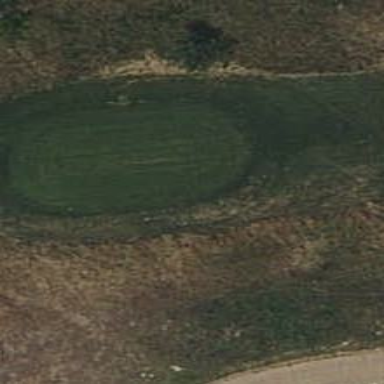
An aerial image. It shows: Golf tee.